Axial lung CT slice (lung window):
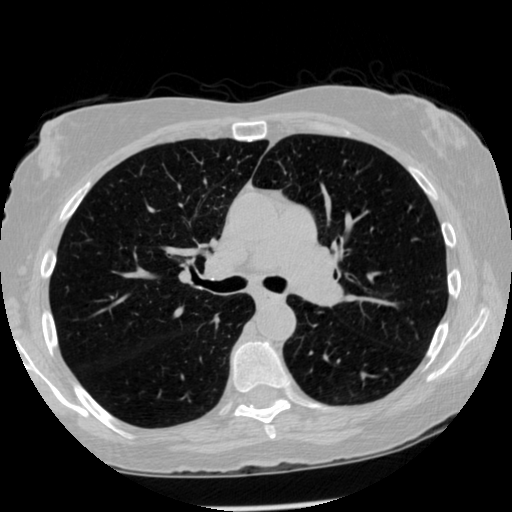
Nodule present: no